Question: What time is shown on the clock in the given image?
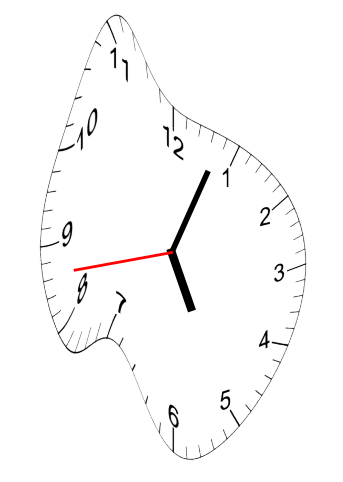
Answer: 05:03:43